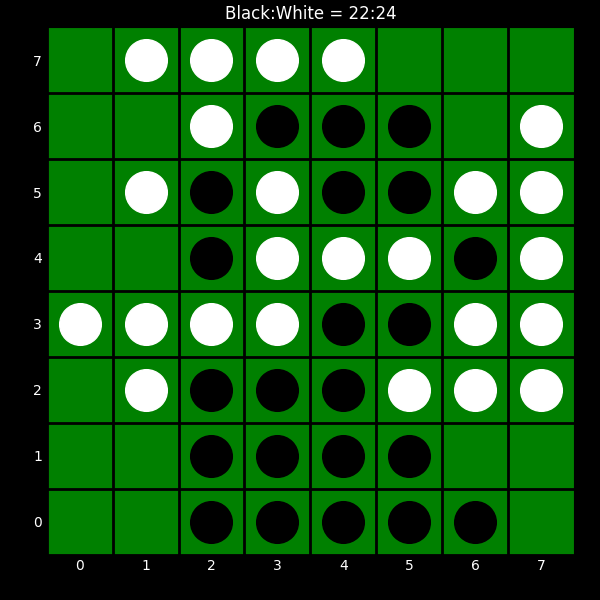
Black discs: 22
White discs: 24